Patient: sex M, age 61
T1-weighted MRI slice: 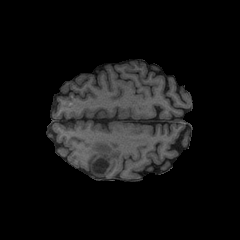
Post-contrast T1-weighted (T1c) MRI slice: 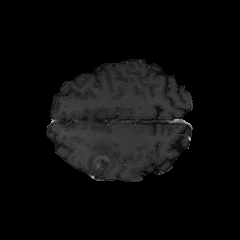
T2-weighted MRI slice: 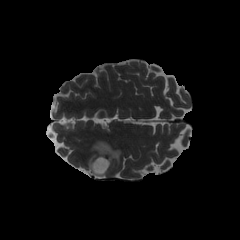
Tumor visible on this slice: yes
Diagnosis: Glioblastoma, IDH-wildtype
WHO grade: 4